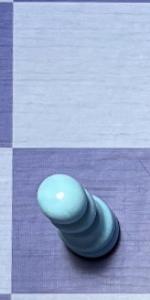
Label: Pawn_White